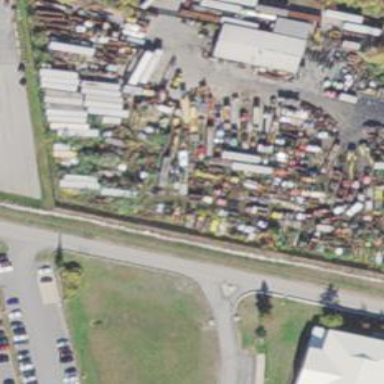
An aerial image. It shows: Industrial area designated as scrap yard.